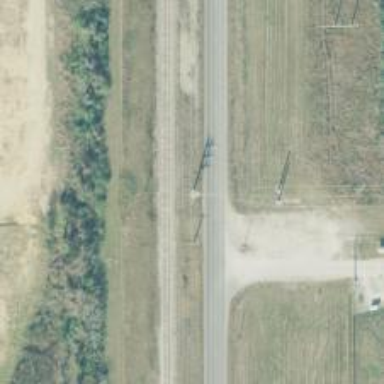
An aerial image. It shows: Power pole.